Field crop: maize
Growth stage: 2
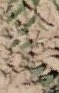
Species: convolvulus